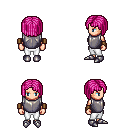
a pixel art fantasy rpg character, female body template, human, light skin, steel chest armor, white pants, pink pageboy hairstyle, leather bracers, metal boots, four views (front, back, left, right), 2x2 character sprite sheet, small pixel art, hard edges, no anti-aliasing